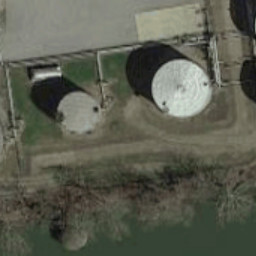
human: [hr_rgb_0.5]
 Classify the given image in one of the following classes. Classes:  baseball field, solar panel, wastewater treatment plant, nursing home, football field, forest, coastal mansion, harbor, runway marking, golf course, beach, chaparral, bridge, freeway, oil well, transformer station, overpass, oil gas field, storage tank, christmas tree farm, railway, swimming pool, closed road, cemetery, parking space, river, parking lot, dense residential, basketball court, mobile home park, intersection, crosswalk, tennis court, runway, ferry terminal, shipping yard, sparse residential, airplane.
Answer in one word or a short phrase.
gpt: storage tank